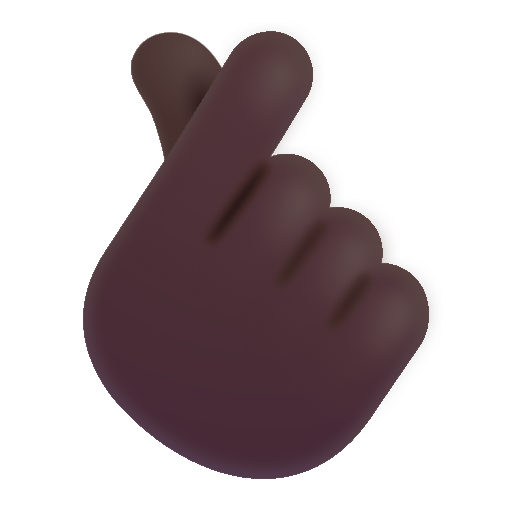
hand with index finger and thumb crossed color dark